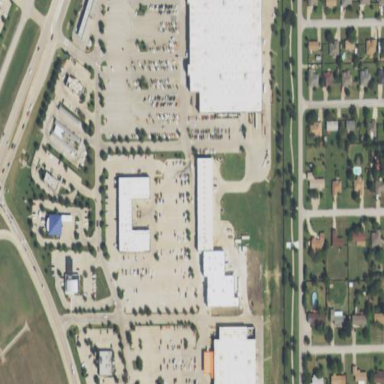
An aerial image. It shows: Retail area.